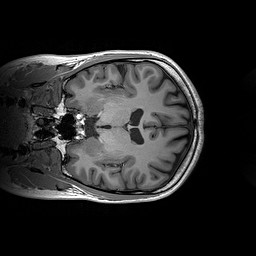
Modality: T1w
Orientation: coronal
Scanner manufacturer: siemens
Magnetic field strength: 3 T
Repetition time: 2.2 s
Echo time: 0.00244 s